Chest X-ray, PA view. Patient: 66 years old, sex F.
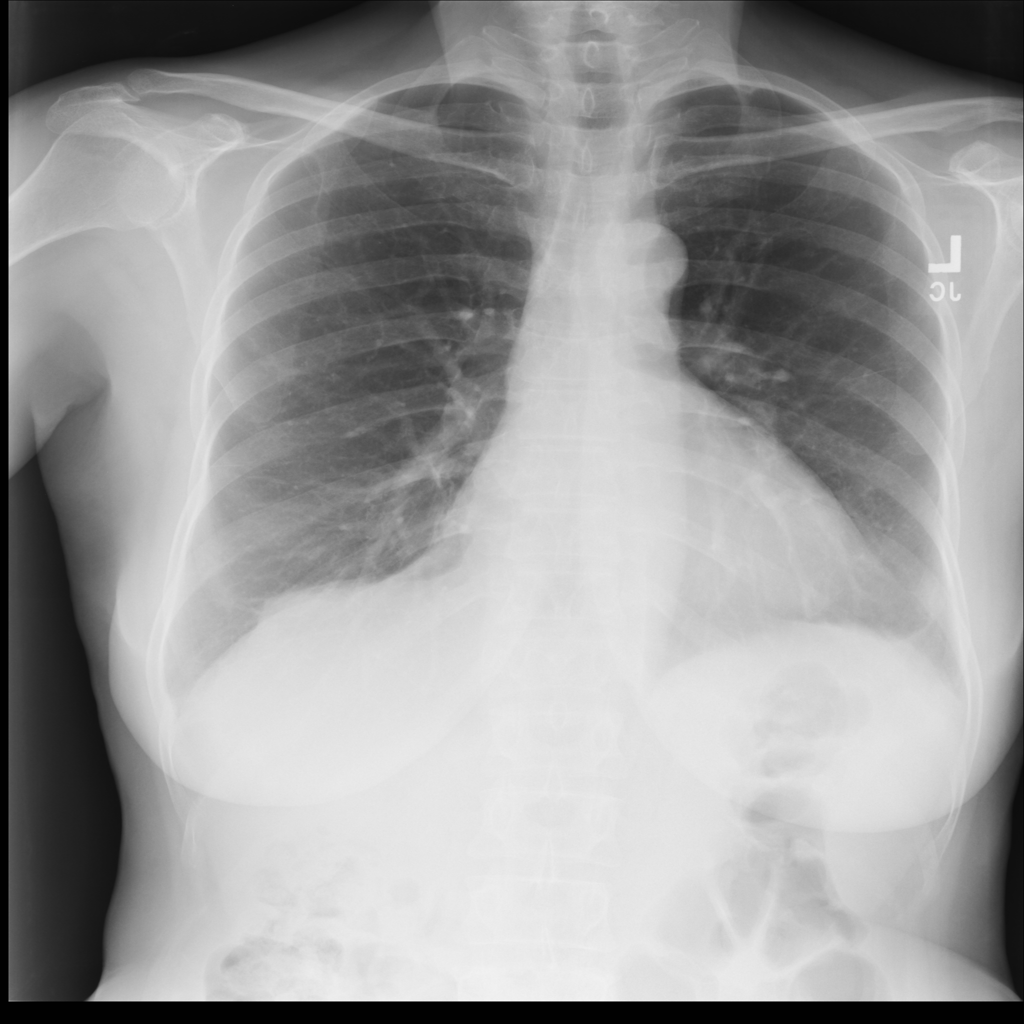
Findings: Atelectasis